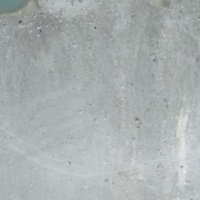
EUNIS habitat code: 48
Species observed at this site:
Jacobaea incana
Saxifraga aizoides